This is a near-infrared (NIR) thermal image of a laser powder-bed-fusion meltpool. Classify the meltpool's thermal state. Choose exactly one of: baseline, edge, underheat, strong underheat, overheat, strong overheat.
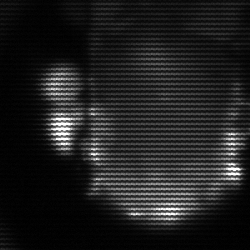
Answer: baseline